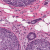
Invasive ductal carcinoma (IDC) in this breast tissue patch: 0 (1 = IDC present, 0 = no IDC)